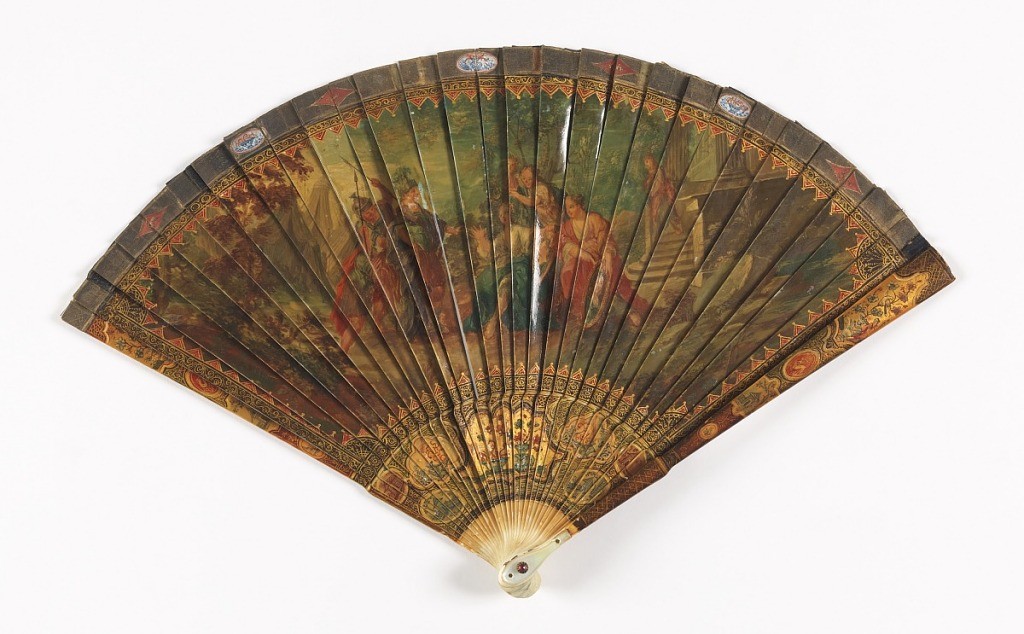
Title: Brisé fan
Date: late 19th century
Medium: Painted ivory sticks, silk ribbon, mother-of-pearl on guards, rivet set with a faceted stone
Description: Brisé fan. Ivory sticks painted to resemble vernis martin. Obverse: a classical scene of warriors and women at camp. Reverse: a port scene. Rivet is set with a ruby-colored faceted stone. Mother-of-pearl on guards.